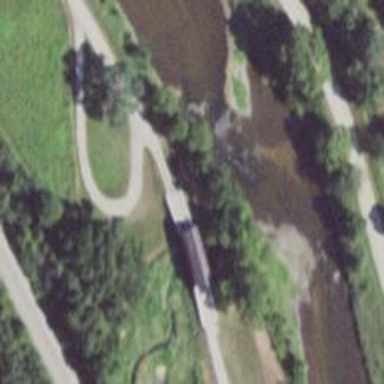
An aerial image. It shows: Covered bridge for cyclists.